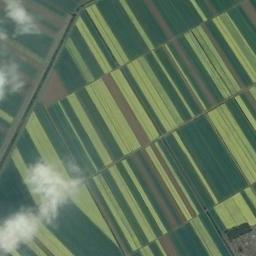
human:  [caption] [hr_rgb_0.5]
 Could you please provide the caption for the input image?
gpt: Many dense, neatly arranged dark green, light green and brown mixed rectangular farmlands of different sizes .

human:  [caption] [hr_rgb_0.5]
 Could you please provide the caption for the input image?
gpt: There are some deep green and light green rectangular farmland .

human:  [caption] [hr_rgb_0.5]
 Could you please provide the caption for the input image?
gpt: There are many rectangular farmlands of different shades .

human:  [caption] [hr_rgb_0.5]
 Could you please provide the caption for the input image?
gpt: Lots of dense green rectangular farmlands of different sizes are arranged in neat rows and a channel goes through the farmlands .

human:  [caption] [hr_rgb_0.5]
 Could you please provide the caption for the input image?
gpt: There are many green rectangular farmlands .